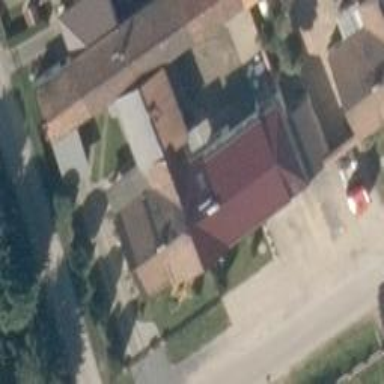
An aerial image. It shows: Simple house.